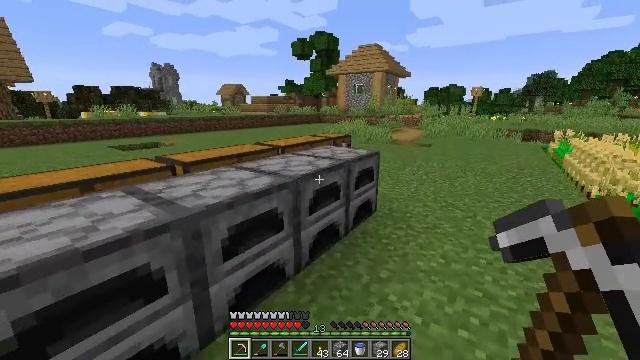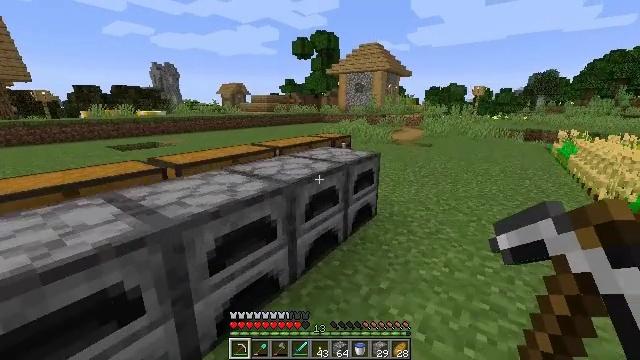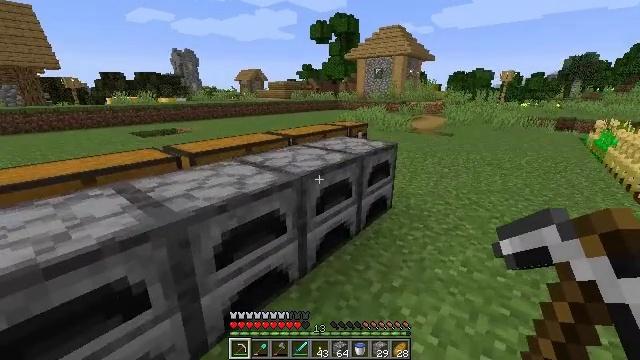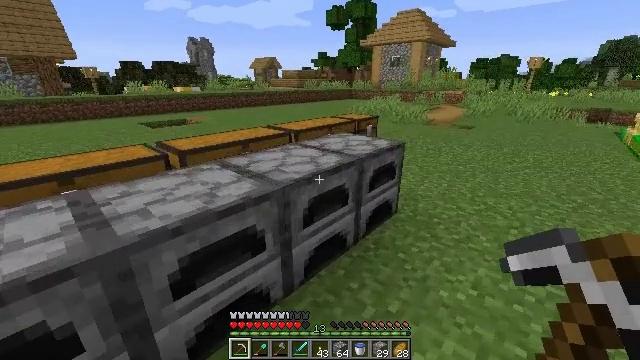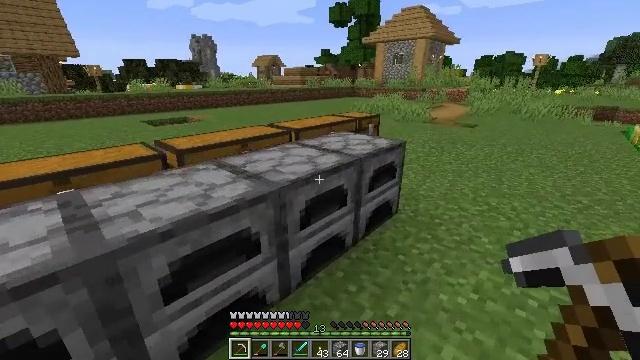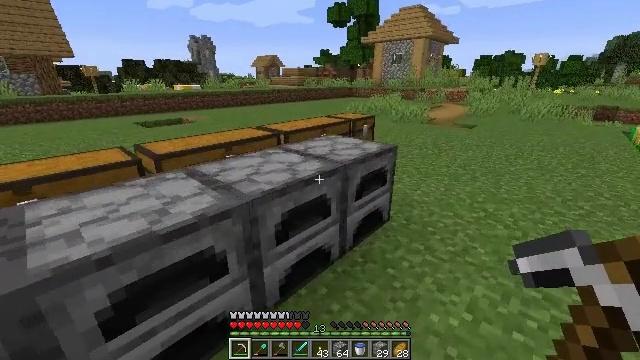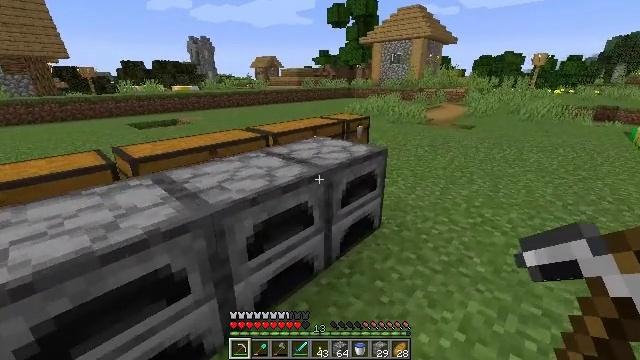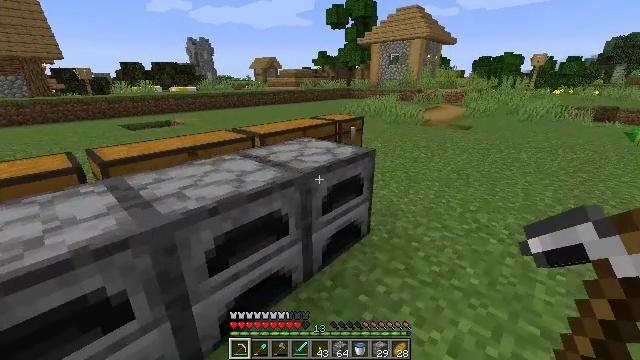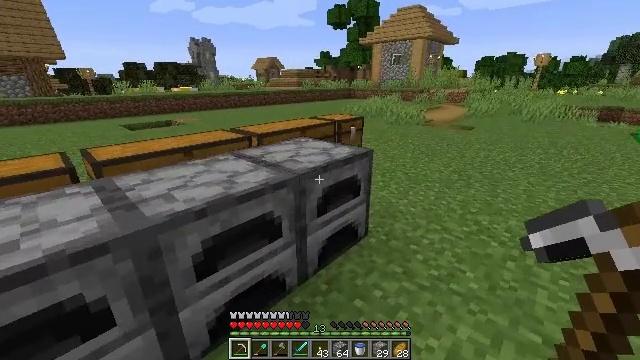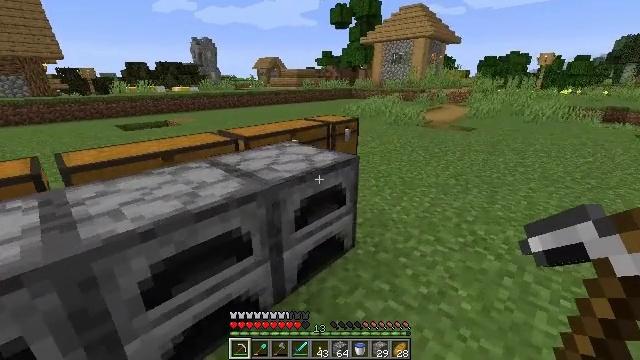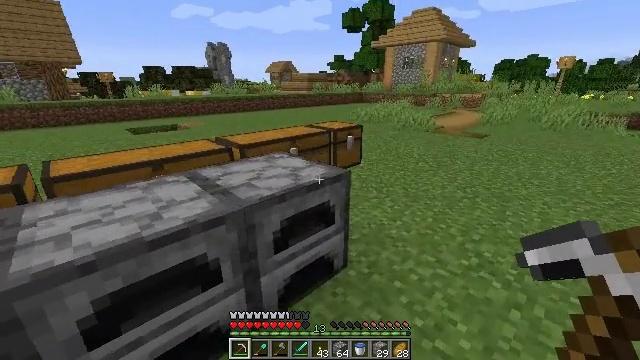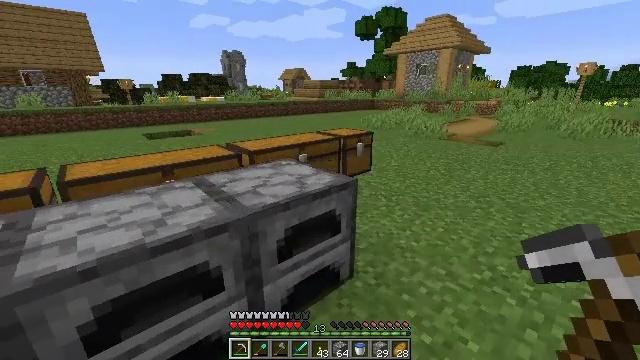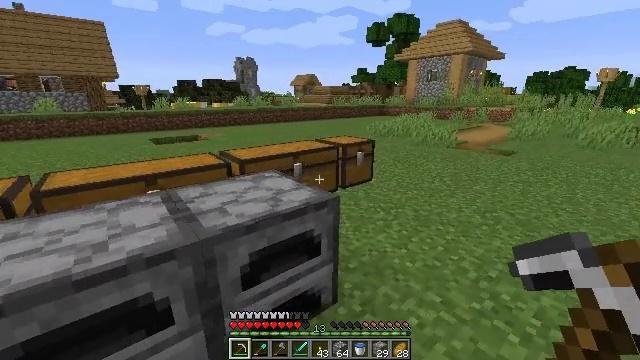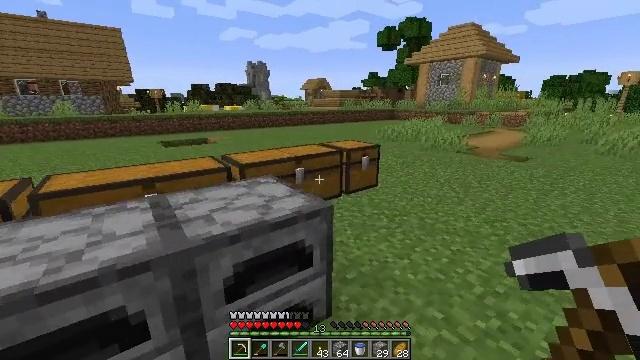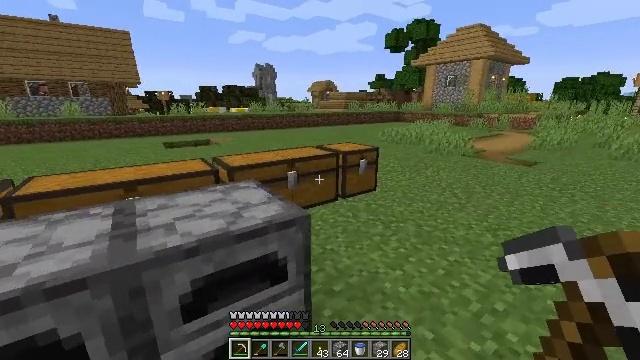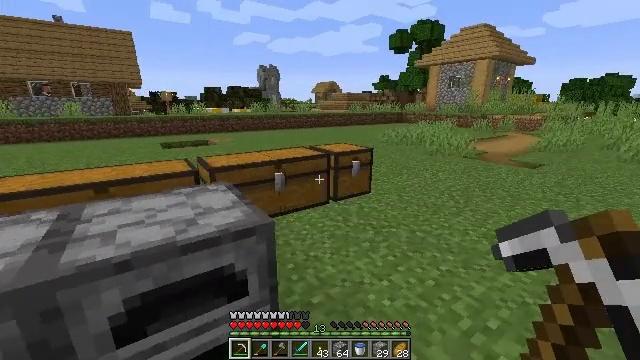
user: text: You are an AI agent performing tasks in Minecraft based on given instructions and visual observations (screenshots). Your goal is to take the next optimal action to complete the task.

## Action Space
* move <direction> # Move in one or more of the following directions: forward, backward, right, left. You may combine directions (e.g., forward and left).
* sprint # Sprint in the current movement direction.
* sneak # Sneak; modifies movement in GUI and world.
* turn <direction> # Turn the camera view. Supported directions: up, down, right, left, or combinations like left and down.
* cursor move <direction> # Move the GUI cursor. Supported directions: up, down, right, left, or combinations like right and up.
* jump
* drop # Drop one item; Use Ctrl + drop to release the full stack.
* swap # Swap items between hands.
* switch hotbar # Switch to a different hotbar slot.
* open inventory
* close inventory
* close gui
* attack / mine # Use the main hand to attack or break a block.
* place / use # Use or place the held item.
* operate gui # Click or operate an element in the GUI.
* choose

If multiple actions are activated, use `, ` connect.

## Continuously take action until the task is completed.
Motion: motion action
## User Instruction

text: Retrieve carrots by attacking the plant.
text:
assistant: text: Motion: move forward and move right
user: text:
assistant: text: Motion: move forward and move right, turn left and down
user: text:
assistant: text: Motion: move forward and move right, turn left and down
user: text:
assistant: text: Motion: move forward and move right
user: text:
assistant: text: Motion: move forward and move right
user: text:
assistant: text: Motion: move forward and move right
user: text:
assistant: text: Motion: move forward and move right
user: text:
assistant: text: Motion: move forward and move right
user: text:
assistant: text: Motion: move forward and move right
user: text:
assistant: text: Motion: move forward and move right, turn left
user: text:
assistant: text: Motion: move forward and move right, turn left and up
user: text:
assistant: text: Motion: move forward and move right, turn left and up
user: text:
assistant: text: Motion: move forward and move right, turn left
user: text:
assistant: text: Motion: move forward and move right, turn left
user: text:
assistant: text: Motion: move forward and move right
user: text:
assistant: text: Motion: move forward and move right
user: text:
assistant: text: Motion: move forward and move right, turn left
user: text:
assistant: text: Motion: move forward and move right, turn left
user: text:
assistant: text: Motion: move forward and move right, turn left
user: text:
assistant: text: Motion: move forward and move right, turn left
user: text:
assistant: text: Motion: move forward, turn left
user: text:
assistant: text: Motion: move forward, turn left and down
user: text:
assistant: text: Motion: move forward, turn left and down
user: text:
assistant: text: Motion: move forward, turn left and down
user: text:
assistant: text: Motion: move forward, turn left and down
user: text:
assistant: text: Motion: move forward, turn left and down, use / place
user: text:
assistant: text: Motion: move forward, use / place
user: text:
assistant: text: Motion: use / place
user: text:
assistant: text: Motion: no_op
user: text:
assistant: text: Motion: turn left